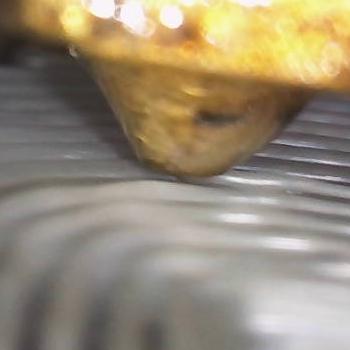
Flow rate: 37%